Field crop: tomato
Growth stage: 1
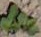
Species: solanum